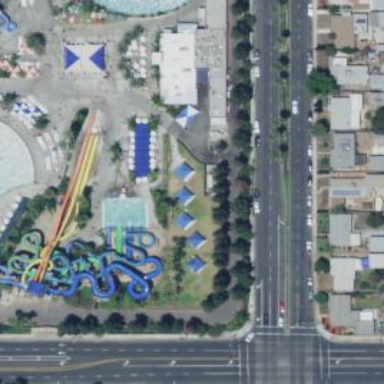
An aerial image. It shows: Water slide attraction.